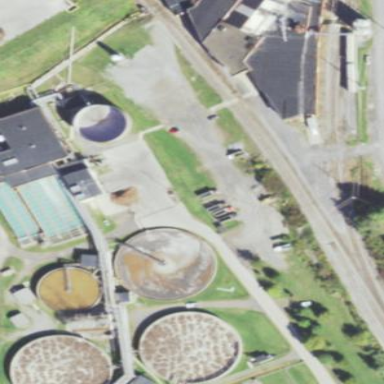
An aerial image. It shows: View of wastewater plant.